Question: I have a deployment template which creates a vnet, a subnet and 4 private endpoints to existing resources.
I create the subnet and the endpoints via a couple of modules.
Via the 'createSubnet.bicep' module I return the id of the created subnet as an output.
Later on in the script I create the endpoints, passing 'subnetId' to it as follows:
'''
// Create Infrastructure Private Endpoints
module createInfrastructureEndpoints 'modules/createPrivateEndpoint.bicep' = [for (item, index) in infrastructureItems: {
name: 'infrastructure-pep-${item.Name}'
params: {
deploymentTags: deploymentTags
endpointName: item.name
groupId: item.groupId
location: location
resourceSuffix: resourceSuffix
privateLinkServiceId: item.privateLinkServiceId
subnetId: defaultSubnet.outputs.subnetId
}
}]
'''
However, it seems two of the endpoint creations fail with a 'ReferencedResourceNotProvisioned' error associated with the defaultSubnet. I note they are the first two chronologically, however the last modified date is after that of the subnet deployment.
Sorry I can't yet post images
'''
[
'''
I've checked the generated ARM template and to me it indicates it's waiting for the 'subnet-default' module to finish before it can continue
'''
{
"copy": {
"name": "createInfrastructureEndpoints",
"count": "[length(variables('infrastructureItems'))]"
},
"type": "Microsoft.Resources/deployments",
"apiVersion": "2020-10-01",
"name": "[format('infrastructure-pep-{0}', variables('infrastructureItems')[copyIndex()].Name)]",
...
"dependsOn": [
"[resourceId('Microsoft.Resources/deployments', 'subnet-default')]"
]
}
'''
How can I get the deployment to wait for the actual completion of the resources created in the module?
I would have expected the creation of the infrastructure private endpoints to wait until the subnet was created.
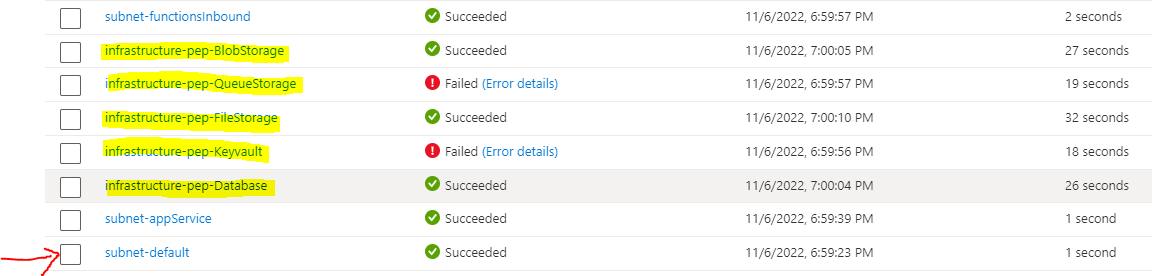
Answer: I imagine there are some issues when creating the subnet resource outside of the vnet resource. I would advice creating the subnet inside the vnet resource.
Here are few related issues regarding VNET/Subnet creation.
- <URL>